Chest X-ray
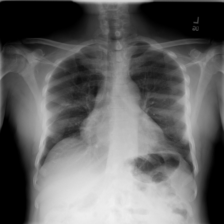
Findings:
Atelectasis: negative
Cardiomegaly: negative
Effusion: negative
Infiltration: positive
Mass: negative
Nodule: negative
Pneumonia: negative
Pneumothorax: negative
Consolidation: negative
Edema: negative
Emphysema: negative
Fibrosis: negative
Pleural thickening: negative
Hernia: negative